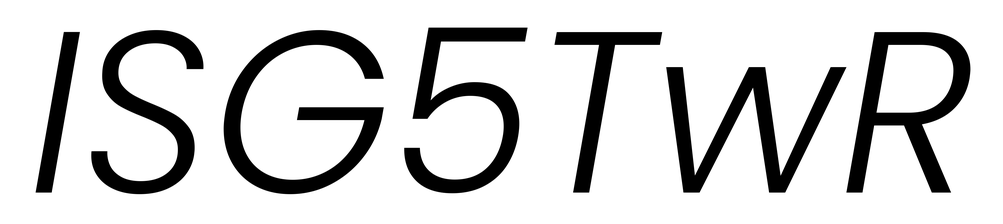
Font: Poppins-LightItalic